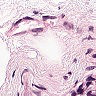
Metastatic tissue present: no